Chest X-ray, PA view. Patient: 48 years old, sex M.
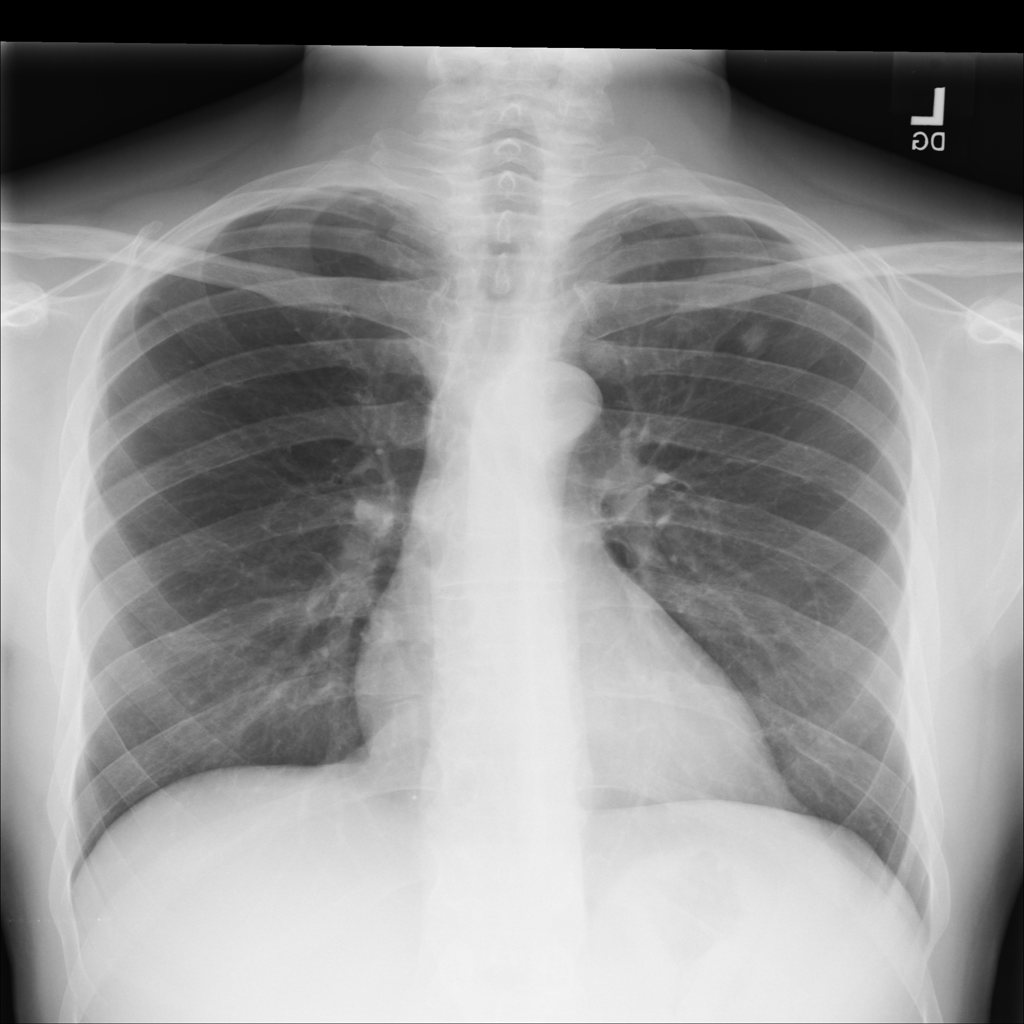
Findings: Emphysema, Mass